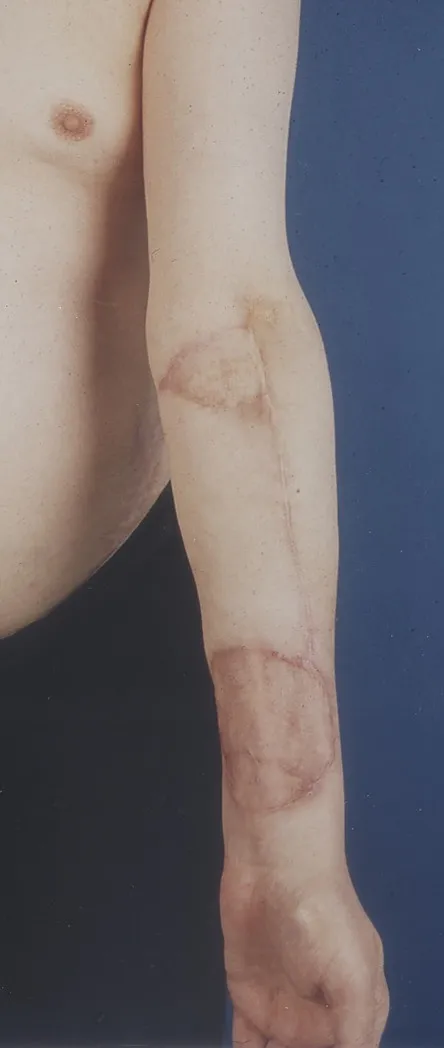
Four weeks postoperative aspect of donor site at left forearm.
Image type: medical_photograph (skin_photograph)